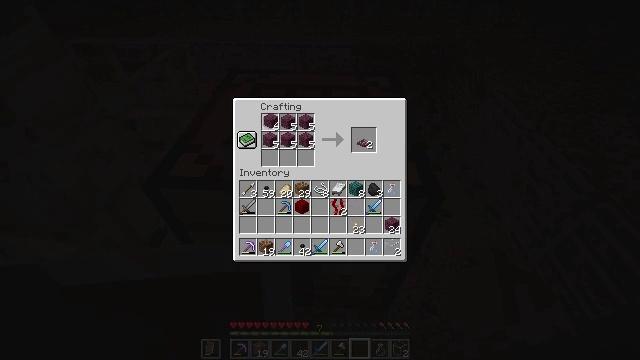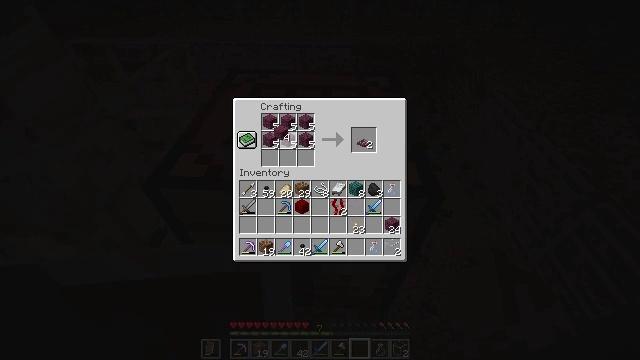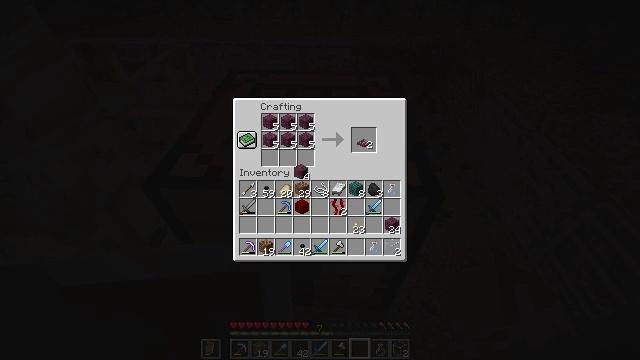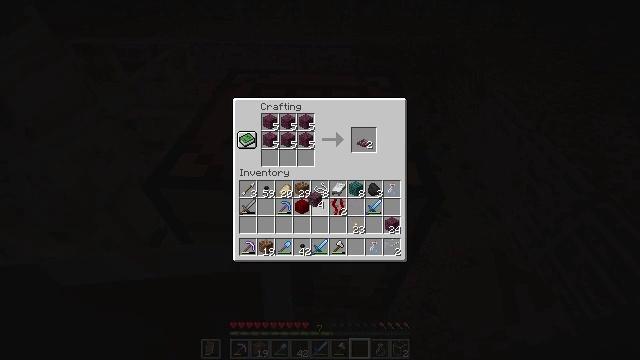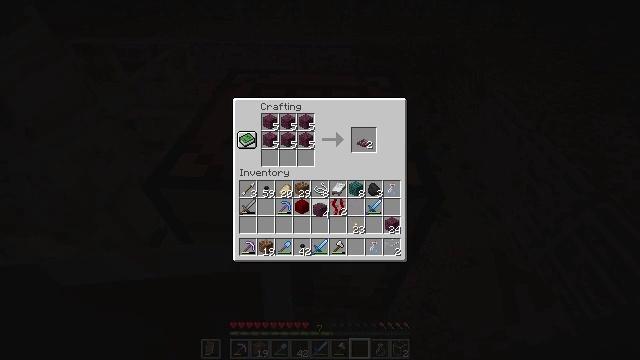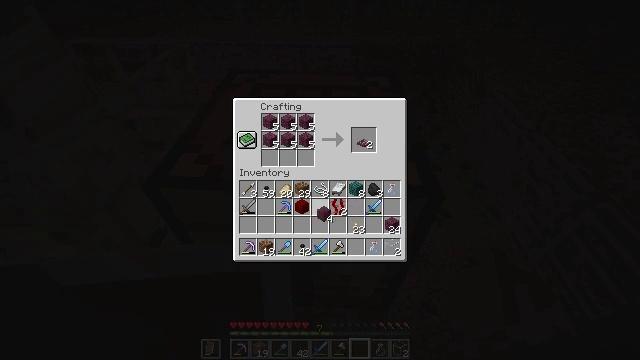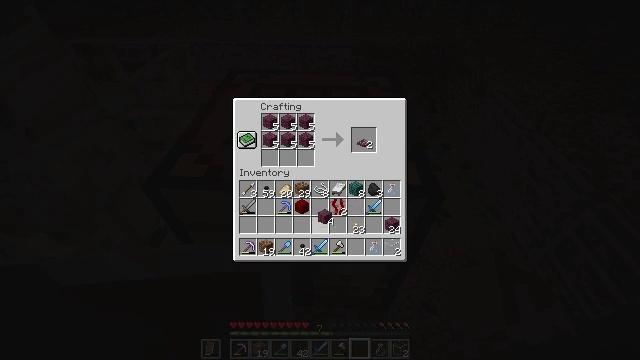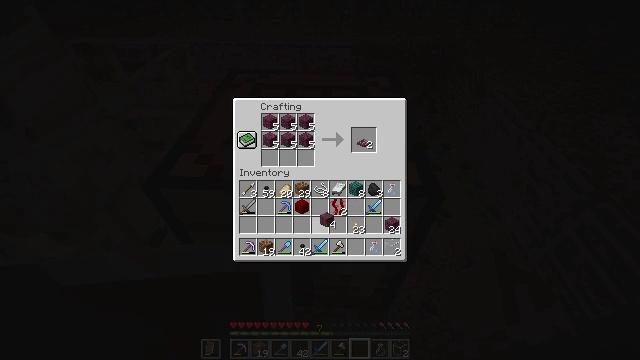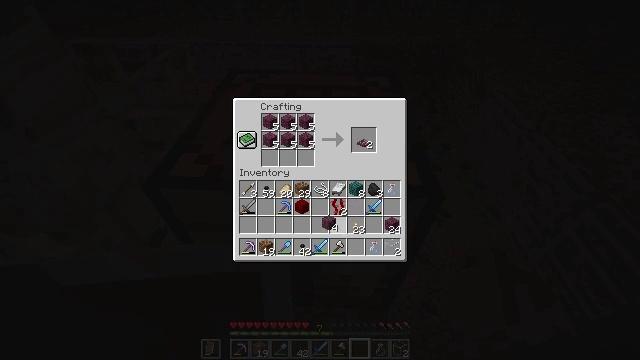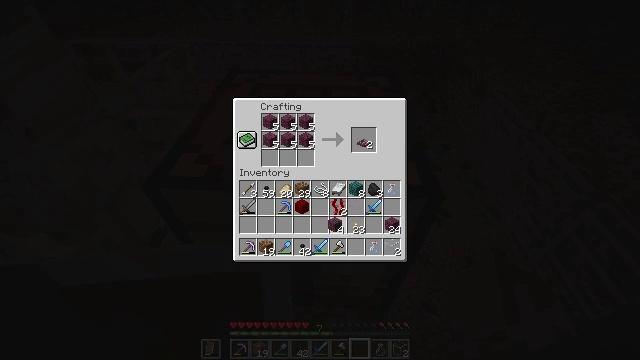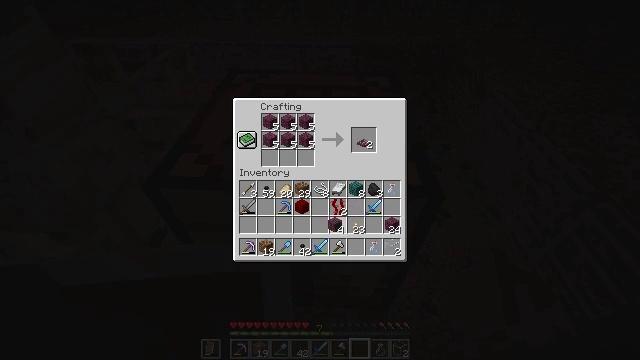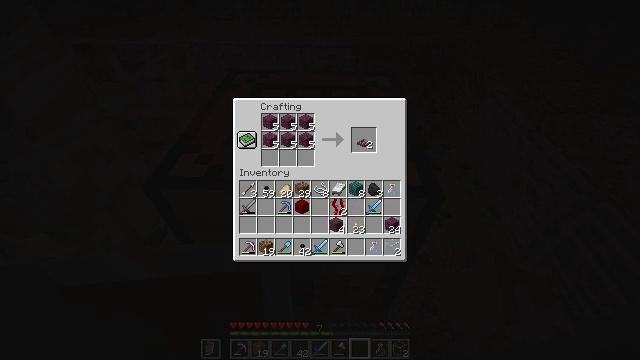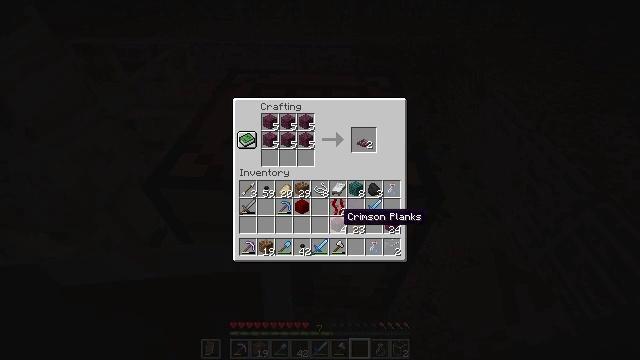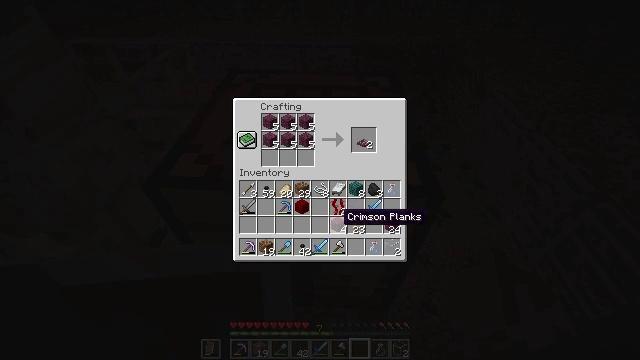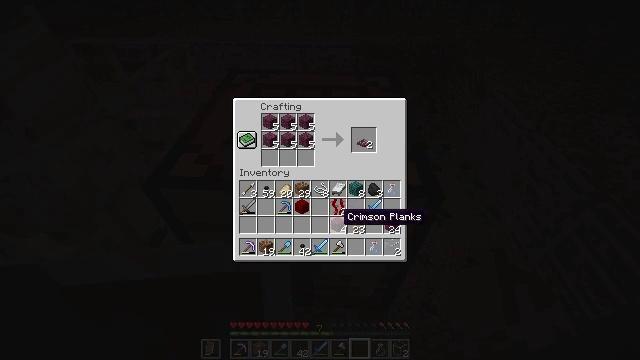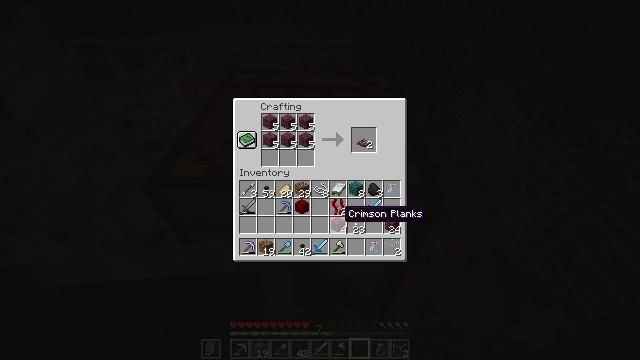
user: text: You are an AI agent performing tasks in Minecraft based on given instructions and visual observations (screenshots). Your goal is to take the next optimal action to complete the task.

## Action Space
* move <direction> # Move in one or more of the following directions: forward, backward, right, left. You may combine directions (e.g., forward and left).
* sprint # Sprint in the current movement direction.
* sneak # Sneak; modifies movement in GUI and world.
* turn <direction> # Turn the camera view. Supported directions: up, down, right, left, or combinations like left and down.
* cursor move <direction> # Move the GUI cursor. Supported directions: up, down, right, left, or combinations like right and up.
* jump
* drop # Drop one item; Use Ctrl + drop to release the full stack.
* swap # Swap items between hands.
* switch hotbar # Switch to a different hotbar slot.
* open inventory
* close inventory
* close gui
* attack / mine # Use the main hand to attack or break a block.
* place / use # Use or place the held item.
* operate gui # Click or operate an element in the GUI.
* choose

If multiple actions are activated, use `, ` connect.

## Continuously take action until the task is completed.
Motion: motion action
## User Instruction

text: Use crimson planks to craft a crimson trapdoor.
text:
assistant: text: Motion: cursor move right and down
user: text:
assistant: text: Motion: cursor move right and down
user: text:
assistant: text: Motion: cursor move right and down
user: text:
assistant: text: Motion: cursor move down
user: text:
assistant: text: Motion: no_op
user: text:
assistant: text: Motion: no_op
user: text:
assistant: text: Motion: no_op
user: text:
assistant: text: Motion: no_op
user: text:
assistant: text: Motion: no_op
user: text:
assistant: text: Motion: operate gui
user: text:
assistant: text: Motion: operate gui
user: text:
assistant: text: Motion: no_op
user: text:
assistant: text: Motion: no_op
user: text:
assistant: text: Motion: no_op
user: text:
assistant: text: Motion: no_op
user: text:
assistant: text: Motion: sneak
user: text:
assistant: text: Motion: sneak, cursor move up
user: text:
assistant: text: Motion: sneak, cursor move up
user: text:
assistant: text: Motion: sneak, cursor move right and up
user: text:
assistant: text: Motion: sneak, cursor move up
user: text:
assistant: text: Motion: sneak
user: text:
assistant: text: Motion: sneak
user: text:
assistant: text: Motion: sneak
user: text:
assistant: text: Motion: sneak
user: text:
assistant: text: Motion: sneak
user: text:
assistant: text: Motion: sneak
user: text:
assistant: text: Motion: sneak, choose
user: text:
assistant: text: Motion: sneak, choose
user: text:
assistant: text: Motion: sneak, choose
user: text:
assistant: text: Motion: sneak